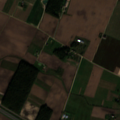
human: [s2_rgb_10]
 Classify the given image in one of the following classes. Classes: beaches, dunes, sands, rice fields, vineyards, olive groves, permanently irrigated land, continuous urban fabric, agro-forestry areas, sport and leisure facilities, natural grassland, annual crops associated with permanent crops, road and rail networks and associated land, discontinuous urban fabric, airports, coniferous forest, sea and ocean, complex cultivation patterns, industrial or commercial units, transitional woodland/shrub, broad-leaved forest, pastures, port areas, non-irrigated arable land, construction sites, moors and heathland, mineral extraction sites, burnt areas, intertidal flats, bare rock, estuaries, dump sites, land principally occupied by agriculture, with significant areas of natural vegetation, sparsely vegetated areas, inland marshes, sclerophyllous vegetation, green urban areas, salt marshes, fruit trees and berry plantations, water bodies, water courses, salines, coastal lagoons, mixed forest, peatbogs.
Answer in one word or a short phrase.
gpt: discontinuous urban fabric, road and rail networks and associated land, non-irrigated arable land, complex cultivation patterns, land principally occupied by agriculture, with significant areas of natural vegetation